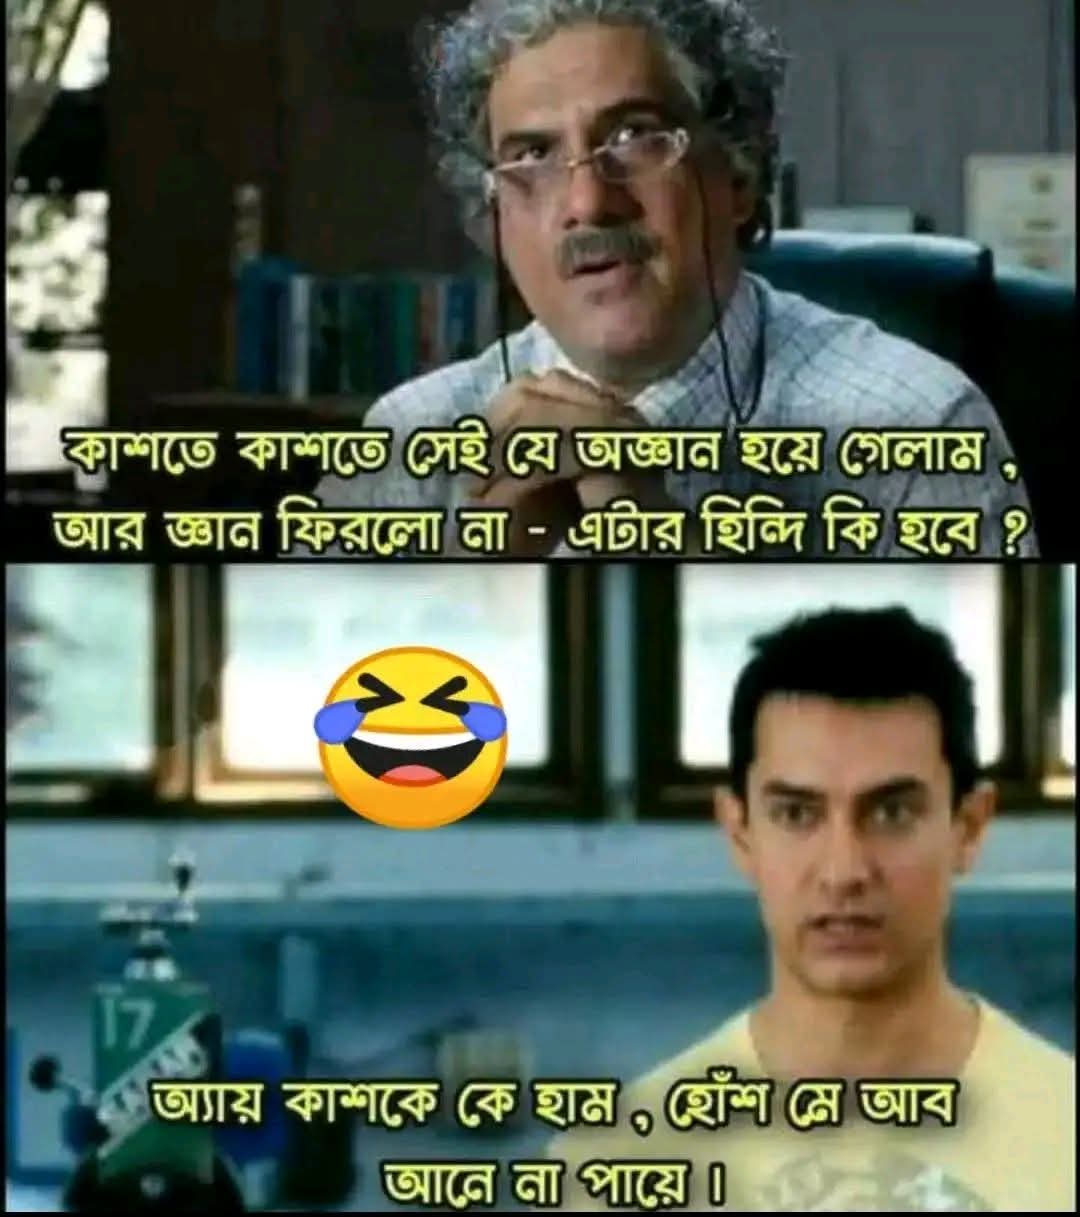
Text: কাশতে কাশতে সেই যে অজ্ঞান হয়ে গেলাম, আর জ্ঞান ফিরলো না - এটার হিন্দি কি হবে?
অ্যায় কাশকে কে হাম, হোঁশ মে আব আনে না পায়ে।
Label: Non Hate